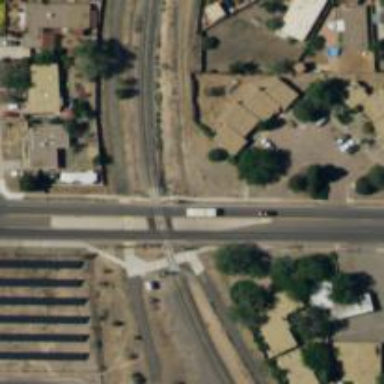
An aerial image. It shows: Railway crossing.